Interaction volume radius: 5 \u00c5
Interaction volume height: 20 \u00c5
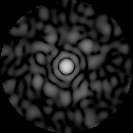
Disorder parameter: 0.8547